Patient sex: F
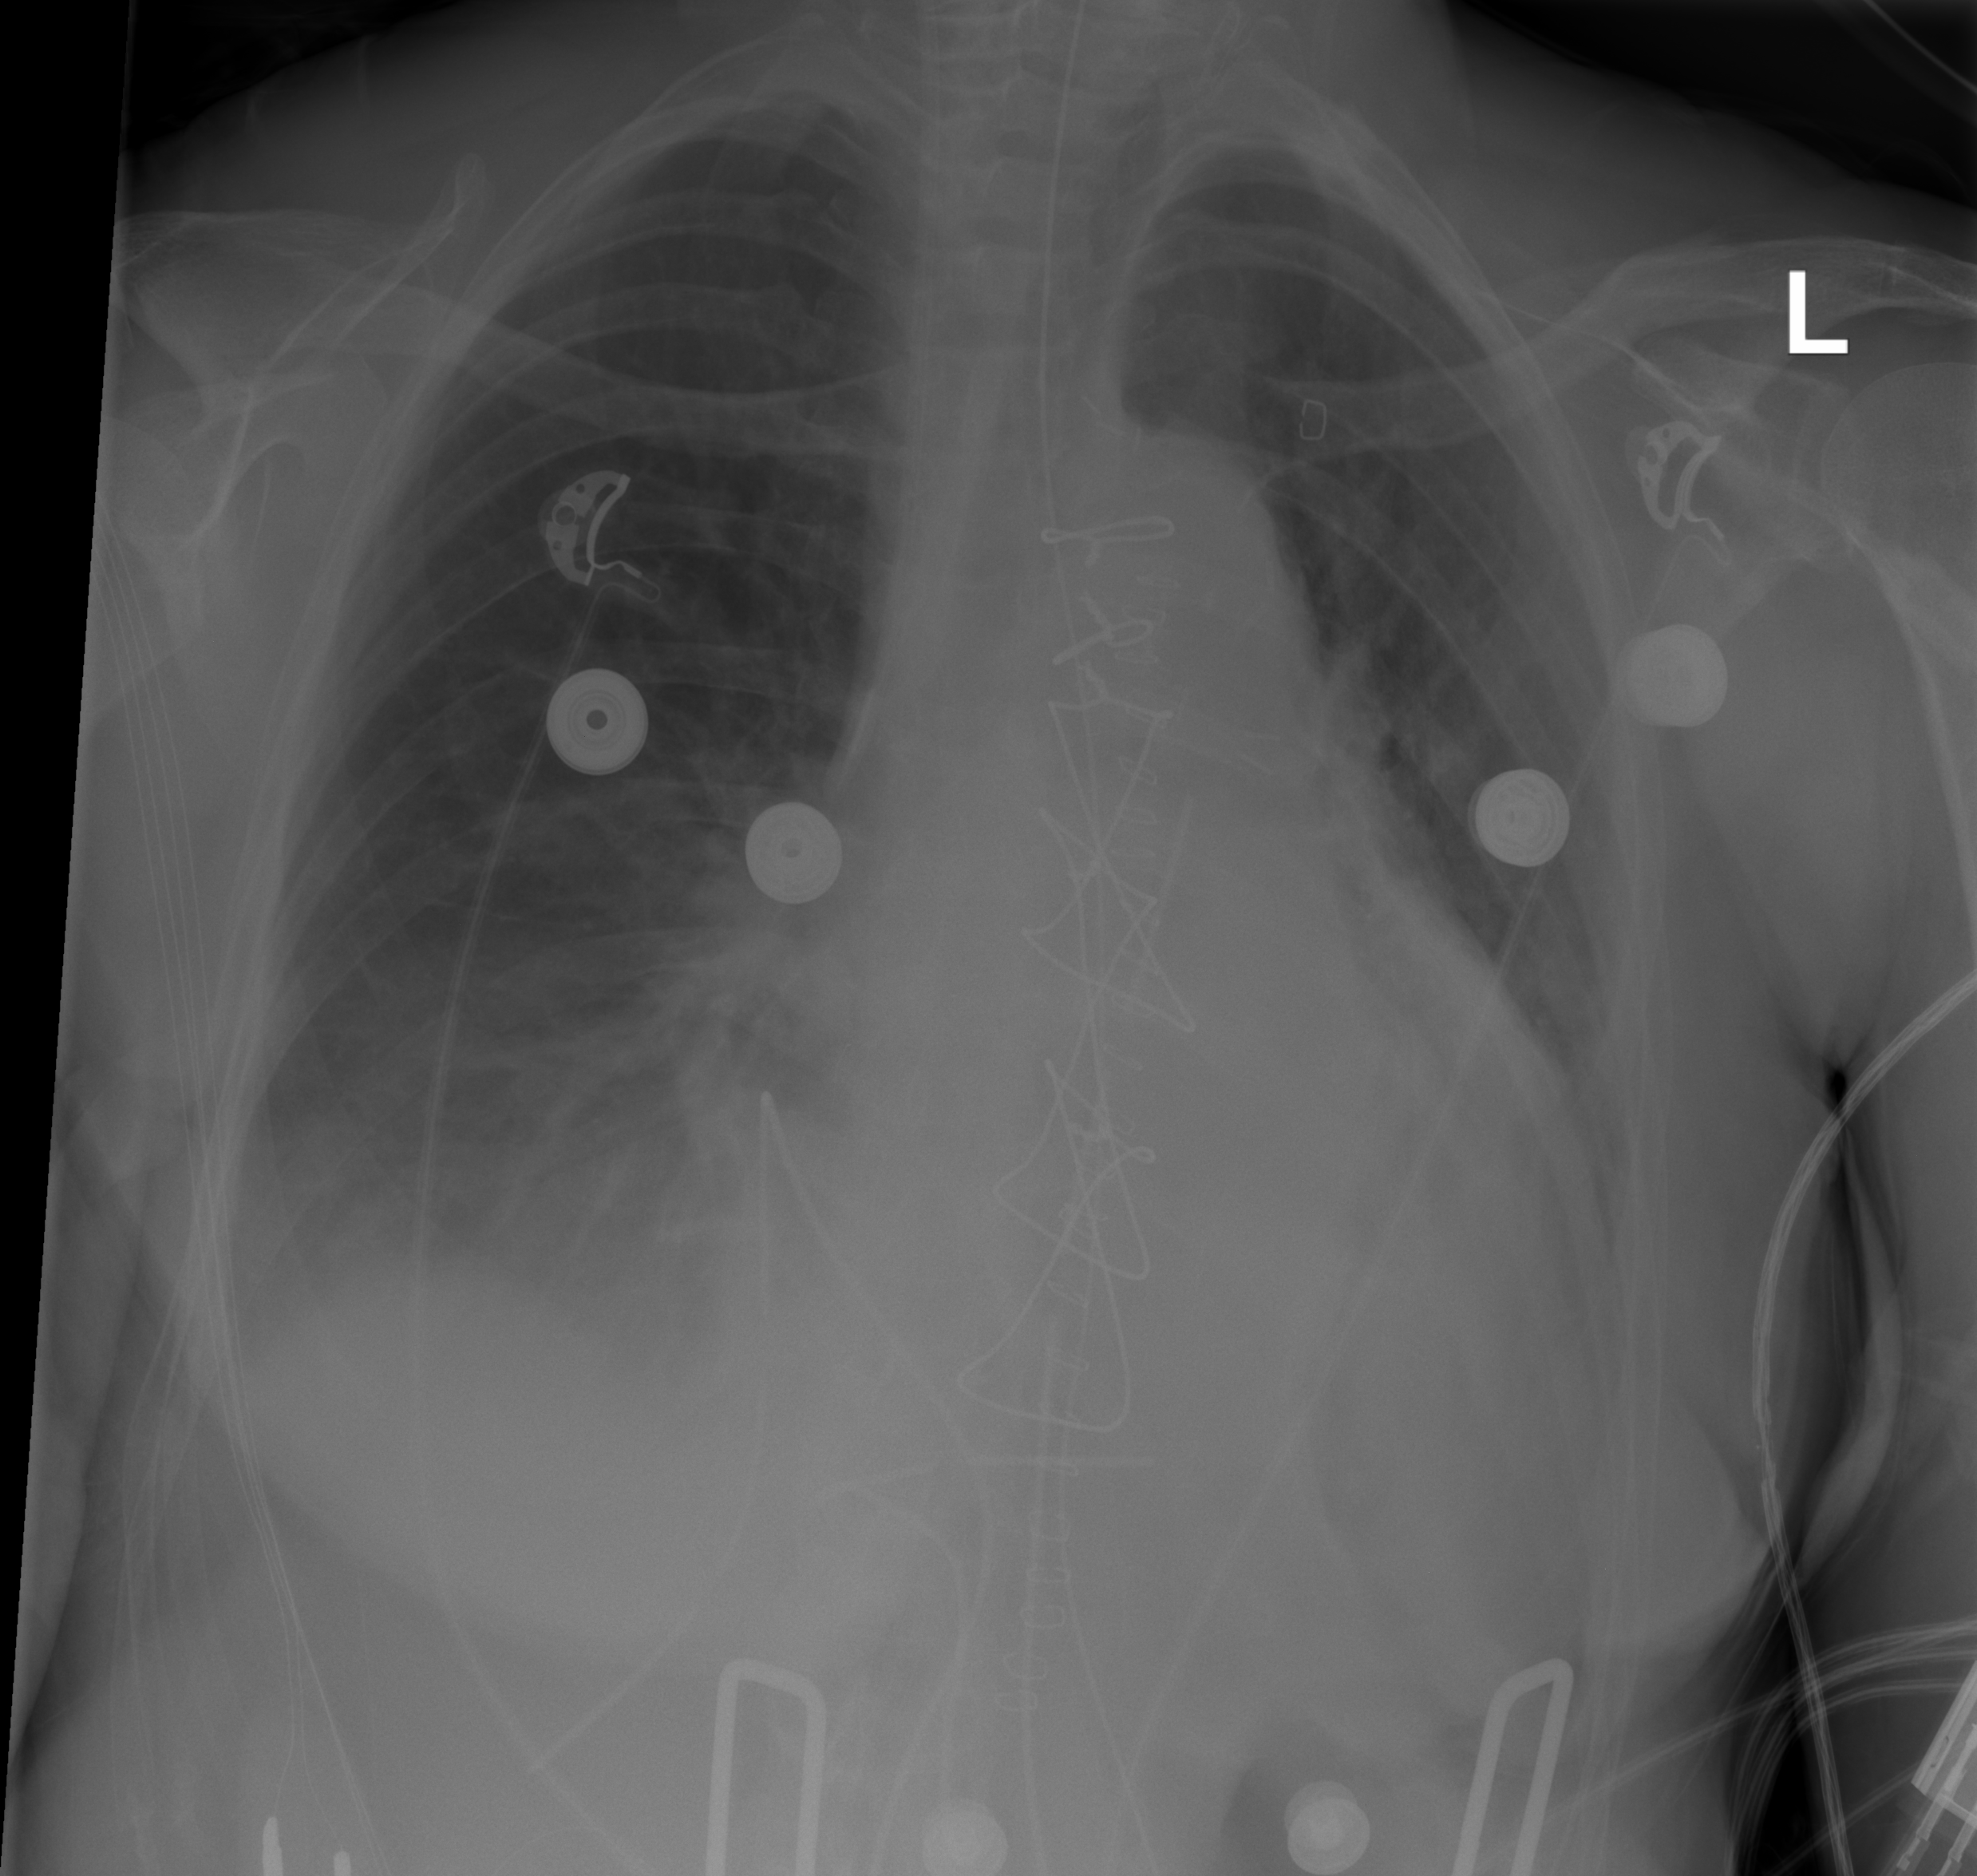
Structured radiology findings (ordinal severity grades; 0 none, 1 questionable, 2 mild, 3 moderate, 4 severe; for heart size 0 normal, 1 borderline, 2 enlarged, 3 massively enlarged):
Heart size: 2
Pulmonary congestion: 2
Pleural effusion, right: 1
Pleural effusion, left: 1
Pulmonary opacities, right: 0
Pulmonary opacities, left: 0
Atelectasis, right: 2
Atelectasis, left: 2